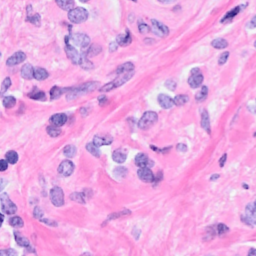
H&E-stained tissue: Breast